Question: I have problems with styling my table. I can't understand how I have to build it properly with the text from the right side and my borders are wider and I can't fix their width. The table should look like the picture below.

'''
* {
margin: 0px;
padding: 0px;
outline: 0;
box-sizing: border-box;
}
body {
font-family: "Trebuchet MS", sans-serif;
font-size: 12px;
font-weight: bold;
line-height: 1.667;
color: #494949;
}
table {
width: 701px;
margin: 0 auto;
padding: 30px 0px;
border-collapse: collapse;
}
thead tr {
color: #494949;
line-height: 21px;
font-weight: bold;
border-bottom: 1px solid #9d9d9d;
}
tbody tr td {
color: #494949;
font-weight: normal;
position: relative;
text-align: center;
border-bottom: 1px solid #9d9d9d;
}
'''
'''
<table>
<thead>
<tr>
<th>Year</th>
<th>Quantity</th>
<th>Percentage</th>
<th>Summary</th>
</tr>
</thead>
<tbody>
<tr>
<td>1980</td>
<td>321</td>
<td>45&percnt;</td>
<td>32</td>
</tr>
<tr>
<td>1981</td>
<td>221</td>
<td>41&percnt;</td>
<td>31</td>
</tr>
<tr>
<td>1982</td>
<td>131</td>
<td>42&percnt;</td>
<td>11</td>
</tr>
<tr>
<td>1983</td>
<td>121</td>
<td>44&percnt;</td>
<td>11</td>
</tr>
<tr>
<td>1984</td>
<td>151</td>
<td>41&percnt;</td>
<td>11</td>
</tr>
<tr>
<td>1986</td>
<td>171</td>
<td>71&percnt;</td>
<td>11</td>
</tr>
</tbody>
</table>
'''
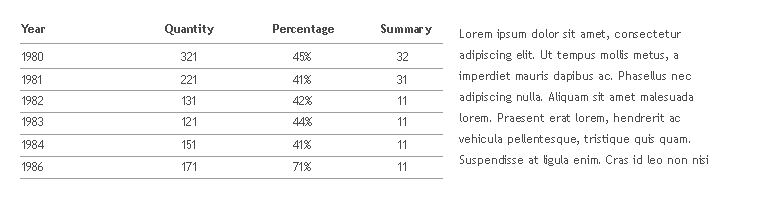
Answer: I just create row-one div which hold the table and text div. And add css to .row-one{display:inline-flex;} for make side by side. And set the table width 50% and .text width 50%. You can set width different. Any question ask me in comment. Thanks. <URL>
'''
body {
font-family: "Trebuchet MS", sans-serif;
font-size: 12px;
font-weight: bold;
line-height: 1.667;
color: #494949;
}
.row-one {
display: inline-flex;
}
.text {
width: 50%;
margin-left: 1%;
margin-top: 2%;
}
table {
width: 50%;
padding: 30px 0px;
border-collapse: collapse;
}
thead tr {
color: #494949;
line-height: 21px;
font-weight: bold;
border-bottom: 1px solid #9d9d9d;
}
tbody tr td {
color: #494949;
font-weight: normal;
position: relative;
text-align: center;
border-bottom: 1px solid #9d9d9d;
}
'''
'''
<div class="row-one">
<table>
<thead>
<tr>
<th>Year</th>
<th>Quantity</th>
<th>Percentage</th>
<th>Summary</th>
</tr>
</thead>
<tbody>
<tr>
<td>1980</td>
<td>321</td>
<td>45&percnt;</td>
<td>32</td>
</tr>
<tr>
<td>1981</td>
<td>221</td>
<td>41&percnt;</td>
<td>31</td>
</tr>
<tr>
<td>1982</td>
<td>131</td>
<td>42&percnt;</td>
<td>11</td>
</tr>
<tr>
<td>1983</td>
<td>121</td>
<td>44&percnt;</td>
<td>11</td>
</tr>
<tr>
<td>1984</td>
<td>151</td>
<td>41&percnt;</td>
<td>11</td>
</tr>
<tr>
<td>1986</td>
<td>171</td>
<td>71&percnt;</td>
<td>11</td>
</tr>
</tbody>
</table>
<div class="text">
Lorem Ipsum is simply dummy text of the printing and typesetting industry. Lorem Ipsum has been the industry's standard dummy text ever since the 1500s, when an unknown printer took a galley of type and scrambled it to make a type specimen book. It has
survived not only five centuries, but also the leap into electronic typesetting, remaining essentially unchanged.
</div>
</div>
'''